Question: So, I am trying to solve this problem:
Write a function named cheerleader that accepts two integer parameters lines and cheers and prints a series of "cheer" lines at increasing levels of indentation. The first parameter represents the number of lines of output to print, and the second represents the number of "cheers" per line. For example, the call of cheerleader(2, 4) means that you should print 2 lines of output, each containing 4 "cheers." A "cheer" is an occurrence of the word "Go" in the output. Neighboring cheers are separated by the word "Team", so 1 cheer is printed as "Go", 2 cheers as "Go Team Go", 3 cheers are printed as "Go Team Go Team Go", and so on.
The lines you print should be displayed at increasing levels of indentation. The first line displayed should have no indentation, but each following line should be intended by 3 spaces more than the one before it. In other words, the 2nd line of output should be indented by 3 spaces, the 3rd line by 6 spaces, and so on. You may assume that both parameters passed your function will have values of at least 1. Please find picture for output expectations:

This is my solution so far:
'''
for i in range(1 , n+1):
for j in range(0, i):
if j == i-1:
for k in range (0, m-1):
print("Go" , end=" ")
print("Team" , end=" ")
if k == m-2:
print("Go" , end=" ")
else:
print(' ', end='')
print()
'''
I am unable to satisfy all the conditions though. Please help
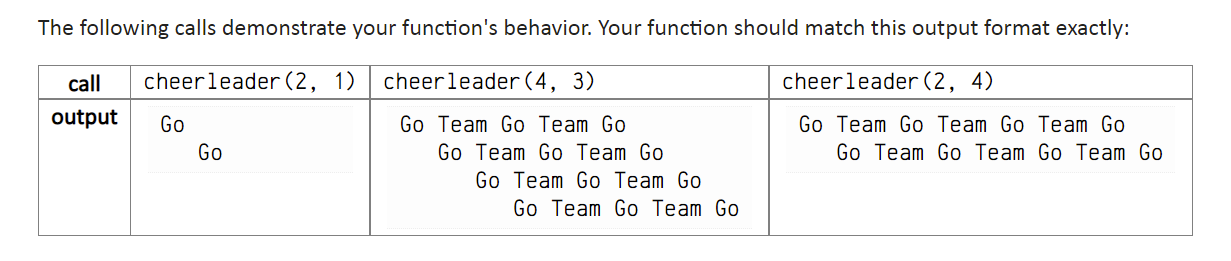
Answer: Instead of printing each word individually, first build the string and then print it 'lines' times
'''
def cheerleader(lines, cheers):
string_to_print = ''
for line in range(lines):
for cheer in range(cheers):
if cheer == 0:
string_to_print = ' ' * line
string_to_print = f'{string_to_print}Go'
else:
string_to_print = f'{string_to_print} Team Go'
print(string_to_print)
'''